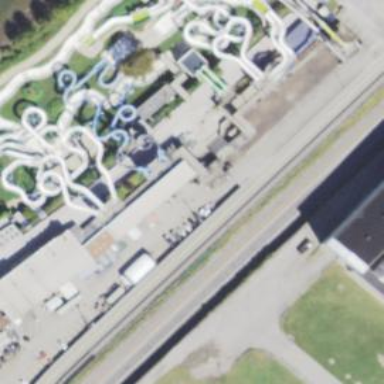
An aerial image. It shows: Canal featuring water slide attraction.